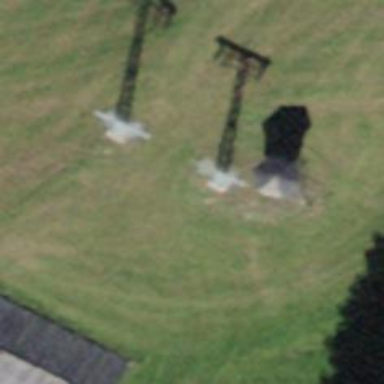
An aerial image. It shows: Pylon used for aerialway.